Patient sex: F
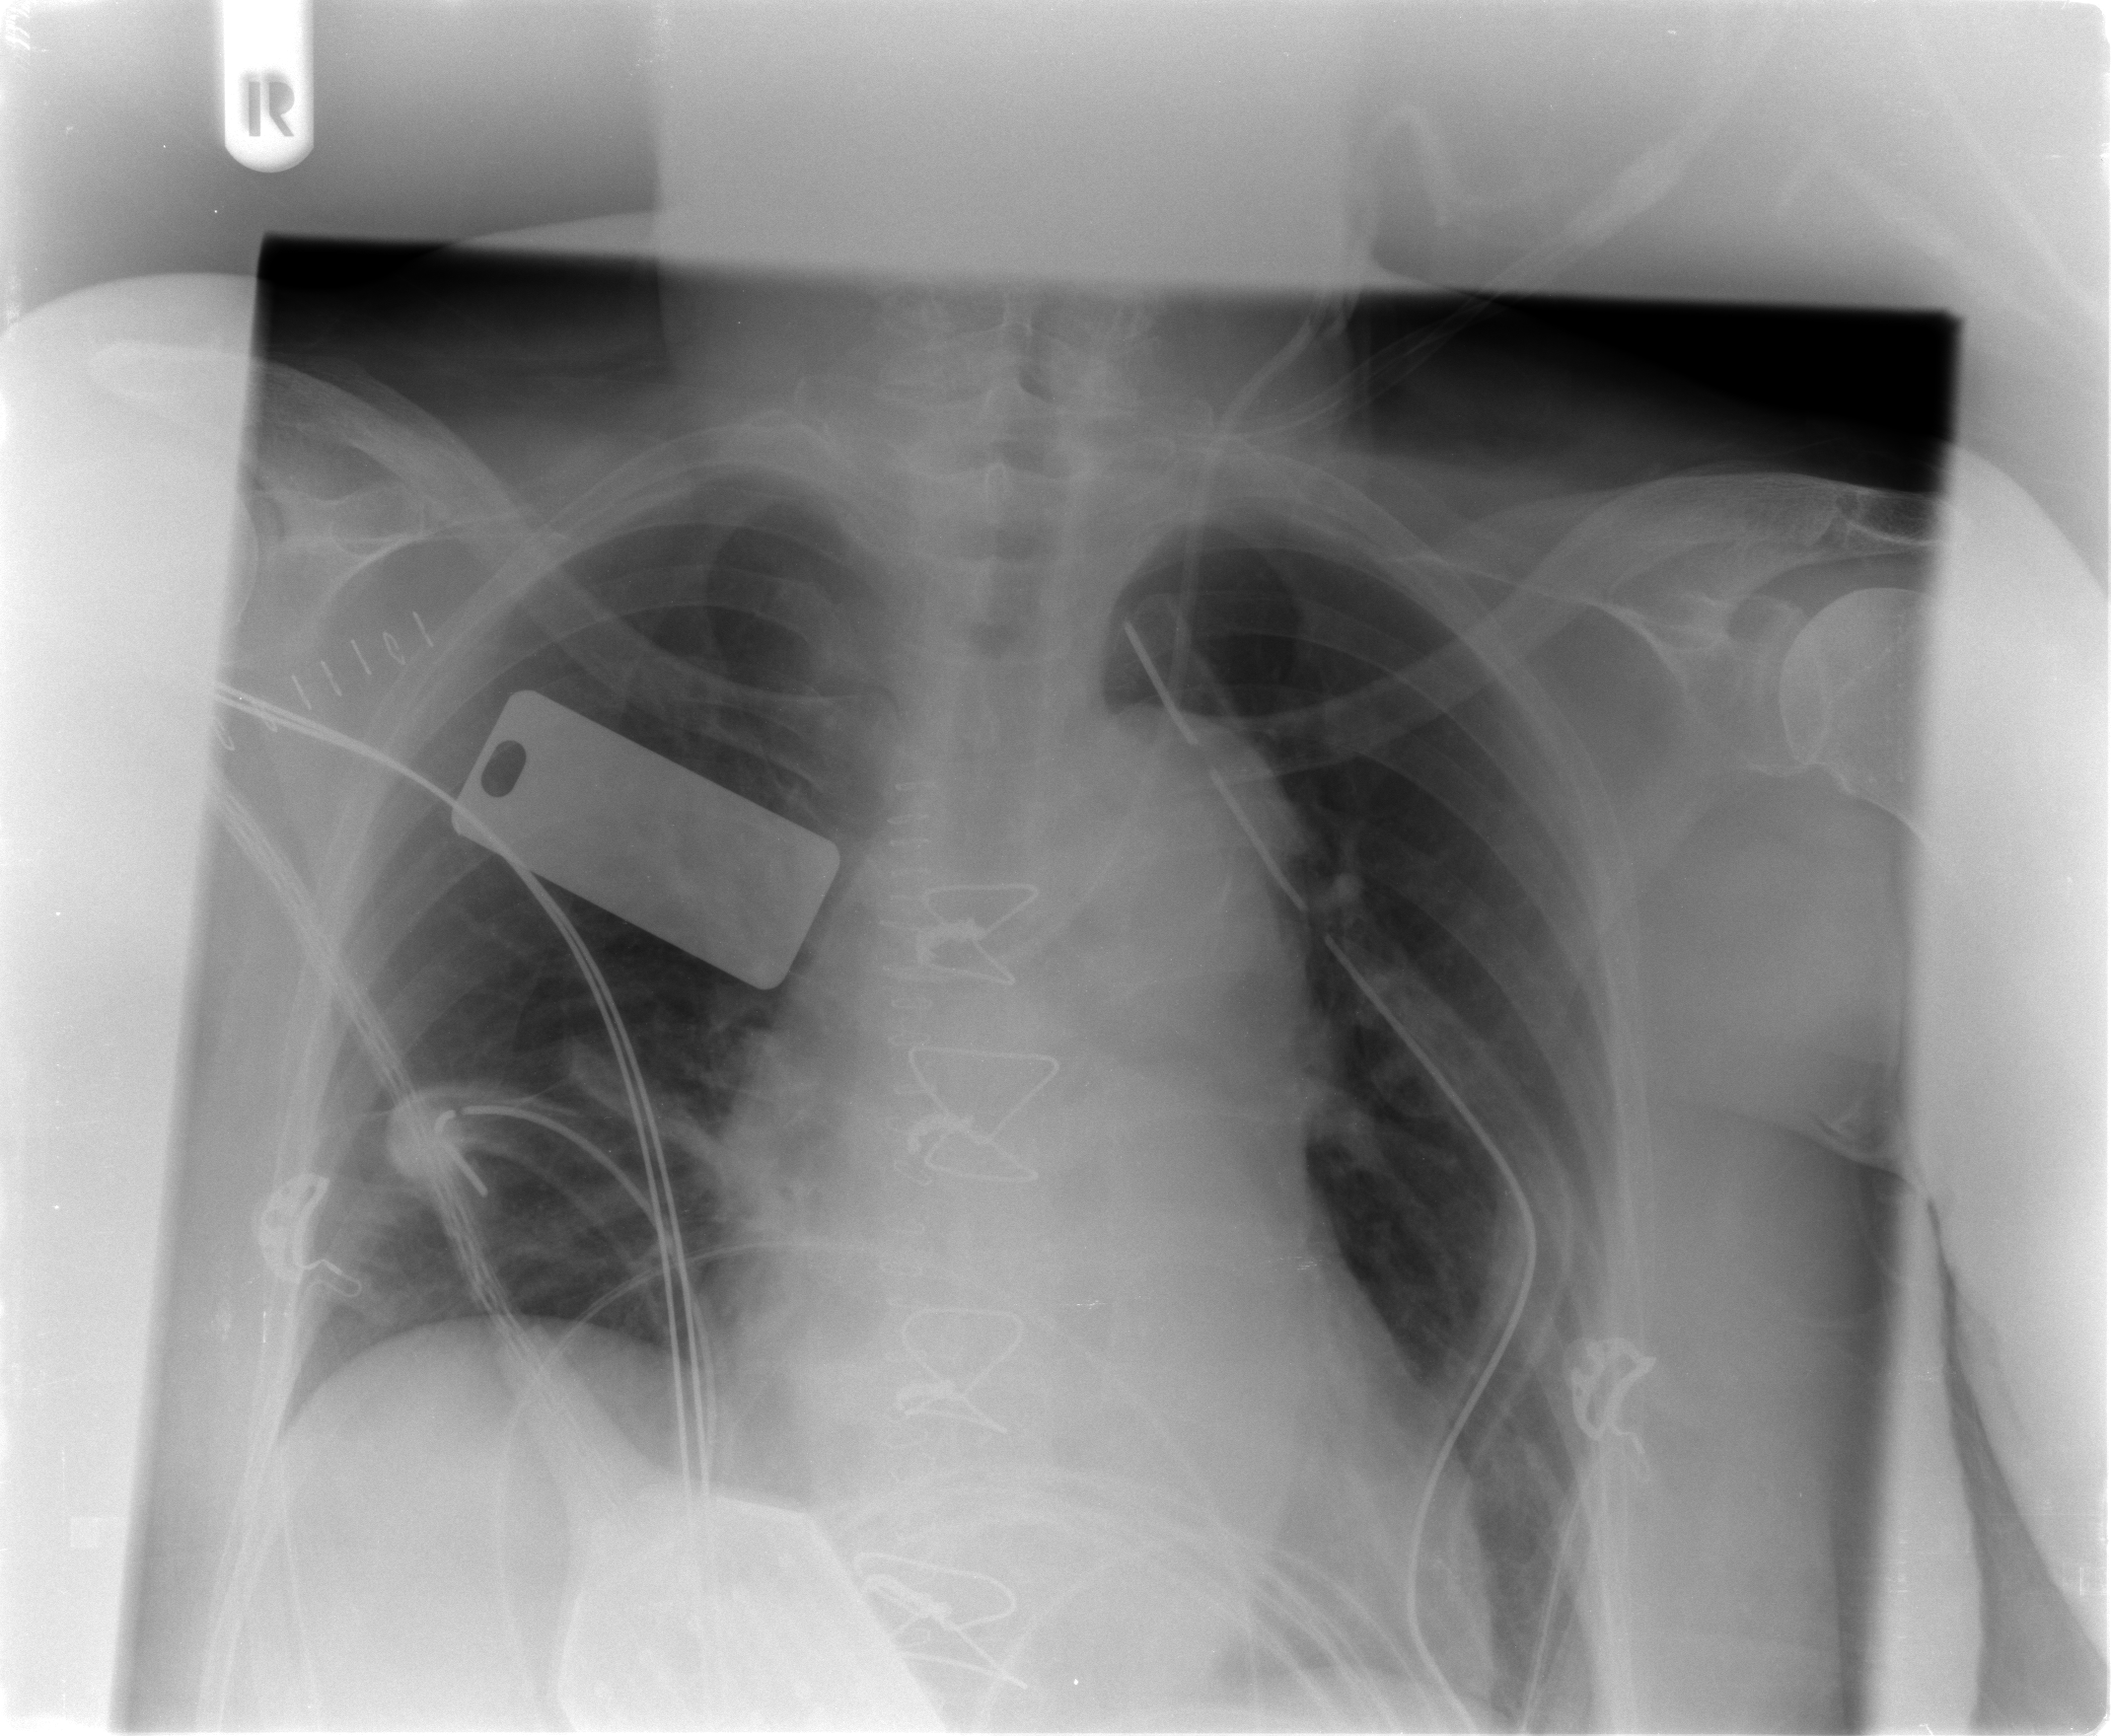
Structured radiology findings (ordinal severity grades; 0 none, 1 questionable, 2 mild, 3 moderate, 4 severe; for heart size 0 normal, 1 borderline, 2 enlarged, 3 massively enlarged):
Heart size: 0
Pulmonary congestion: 0
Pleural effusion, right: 0
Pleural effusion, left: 0
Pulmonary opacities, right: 0
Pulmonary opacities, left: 0
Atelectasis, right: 2
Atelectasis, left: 2